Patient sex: M
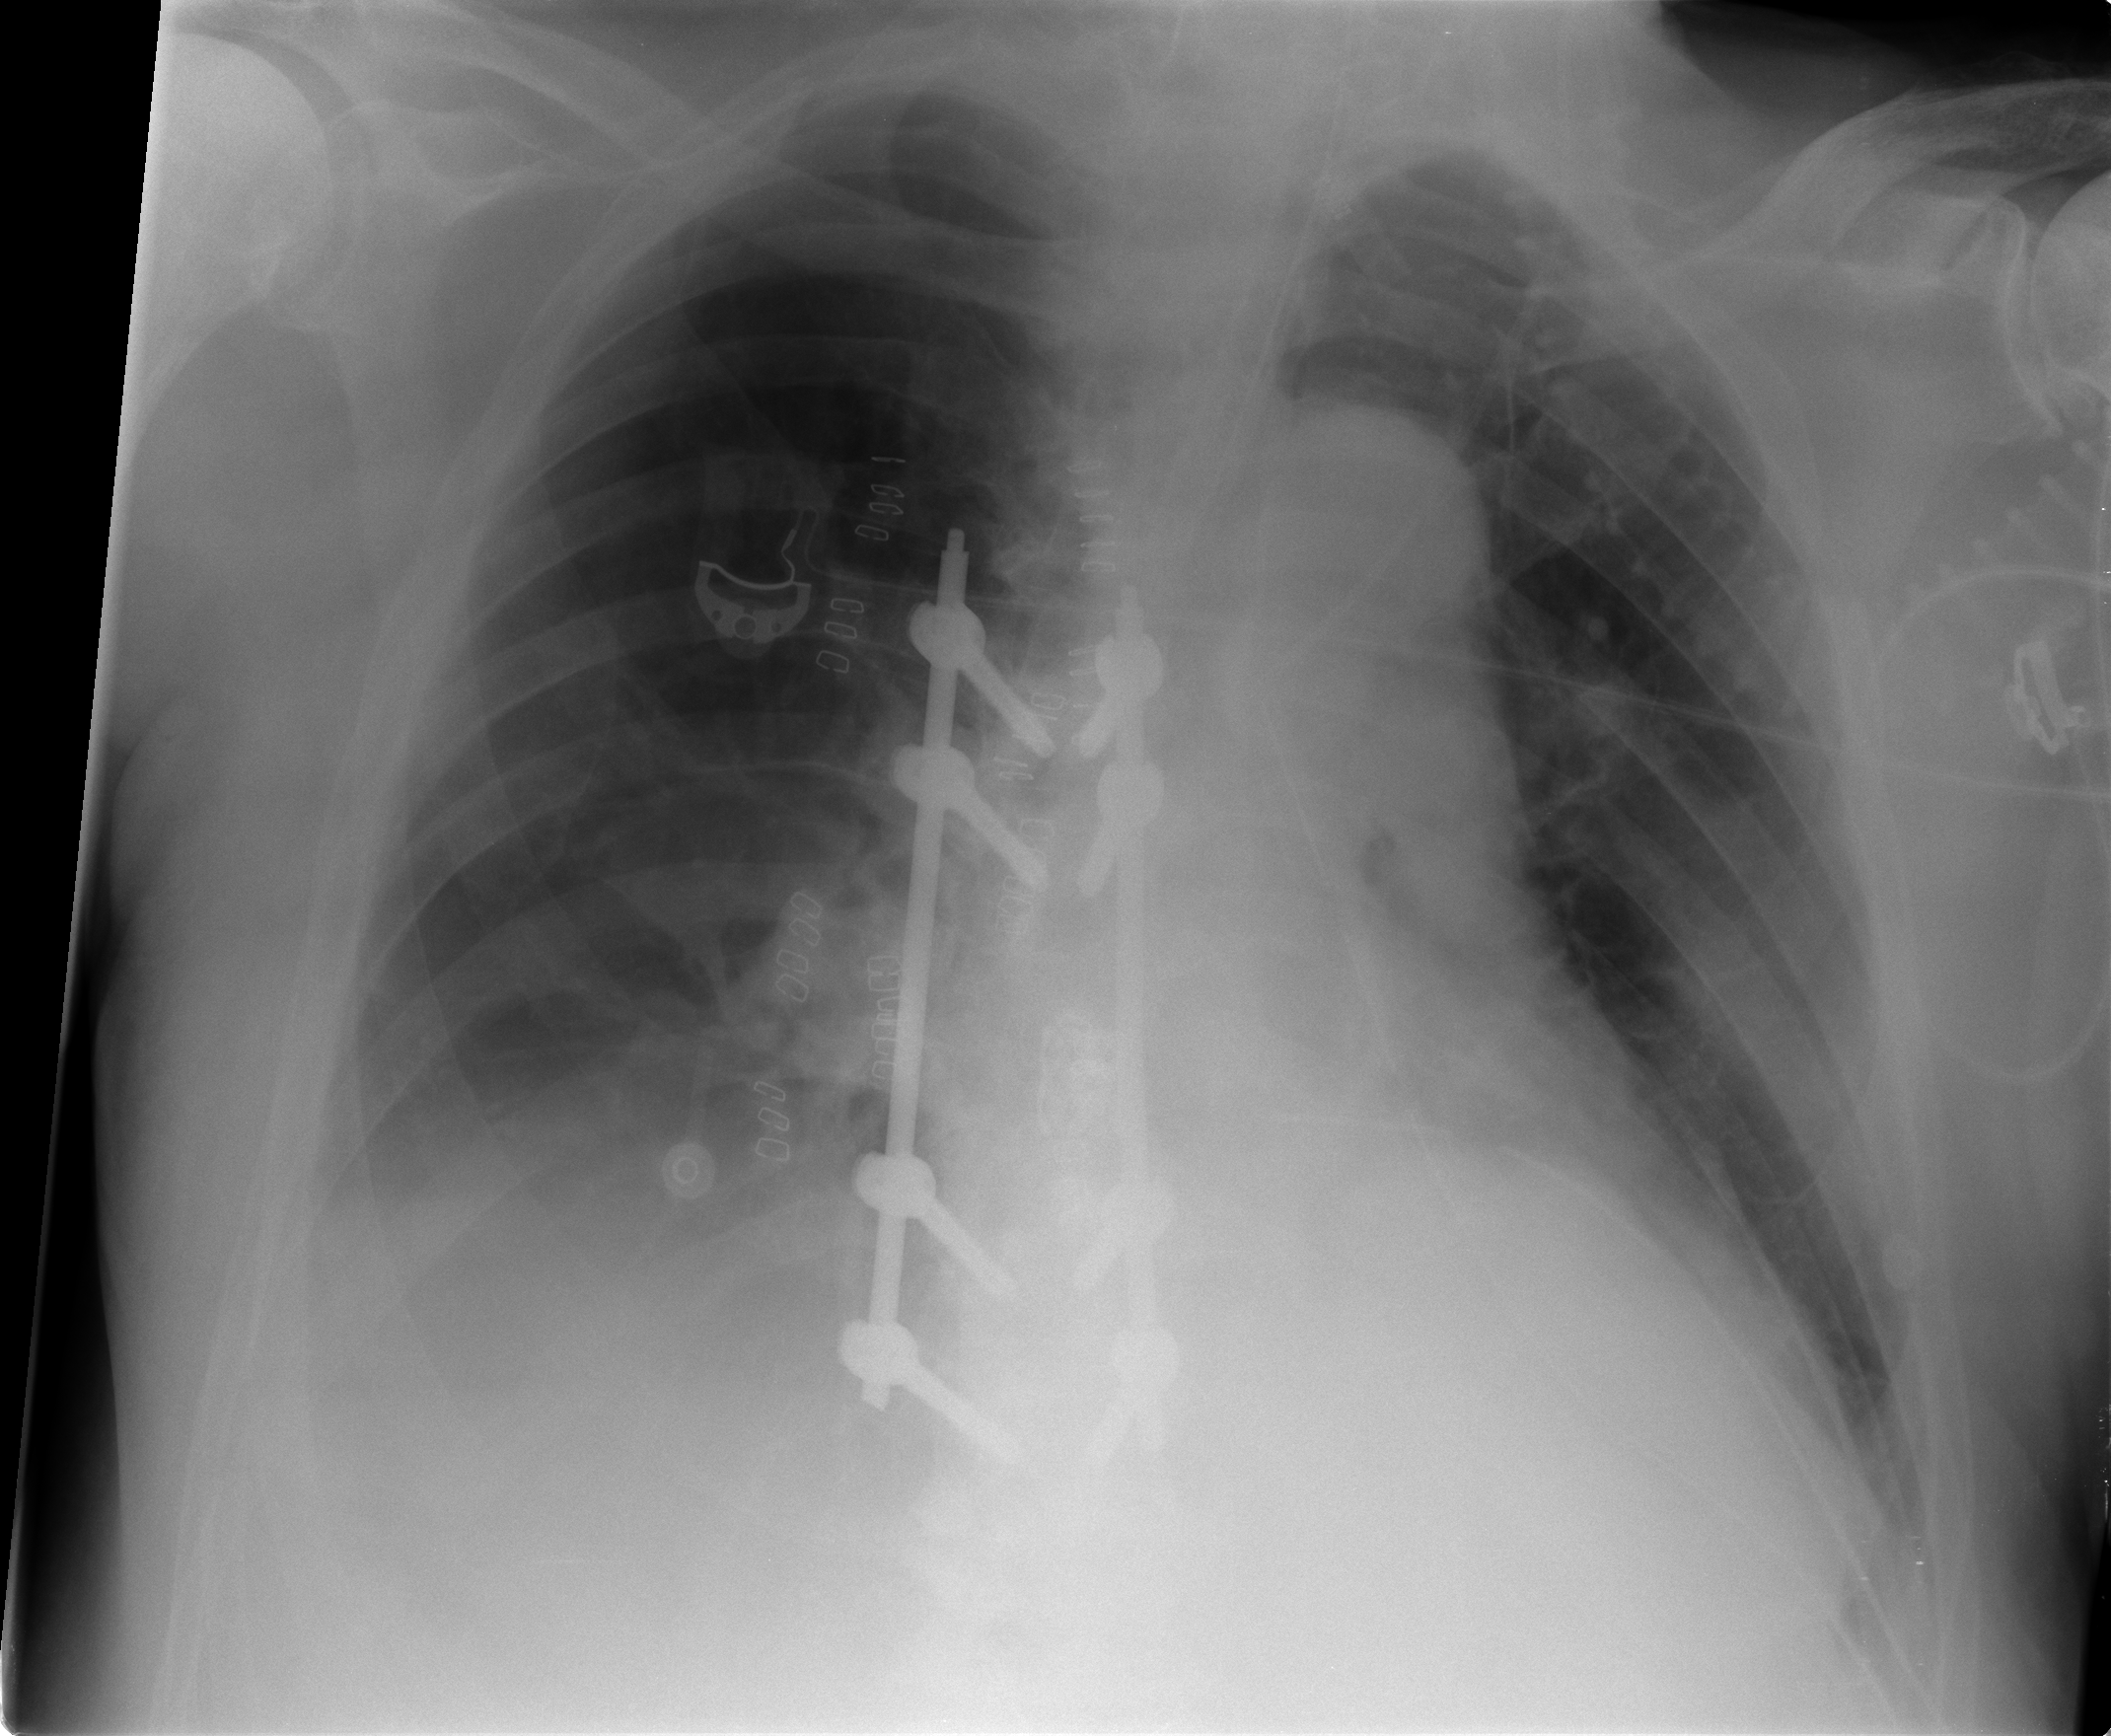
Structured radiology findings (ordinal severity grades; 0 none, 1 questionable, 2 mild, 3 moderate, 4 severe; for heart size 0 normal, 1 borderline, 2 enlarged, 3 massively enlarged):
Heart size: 2
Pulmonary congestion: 2
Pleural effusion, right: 3
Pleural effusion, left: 2
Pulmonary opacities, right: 0
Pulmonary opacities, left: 0
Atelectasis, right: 0
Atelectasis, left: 0